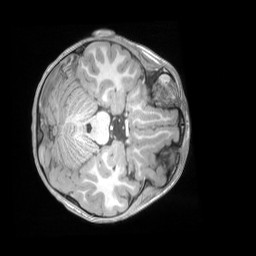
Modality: T1w
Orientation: axial
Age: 6
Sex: male
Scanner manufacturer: siemens
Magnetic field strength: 3 T
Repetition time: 2.53 s
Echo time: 0.00164 s